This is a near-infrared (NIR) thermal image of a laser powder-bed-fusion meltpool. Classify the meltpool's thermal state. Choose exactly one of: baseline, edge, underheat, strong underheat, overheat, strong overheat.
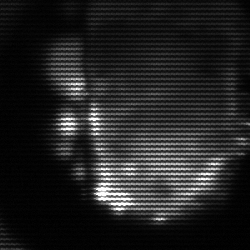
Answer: baseline